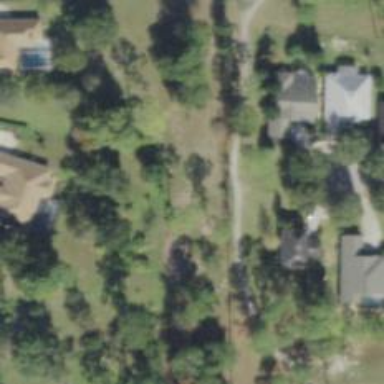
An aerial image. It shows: Path designated for golf carts.